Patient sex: M
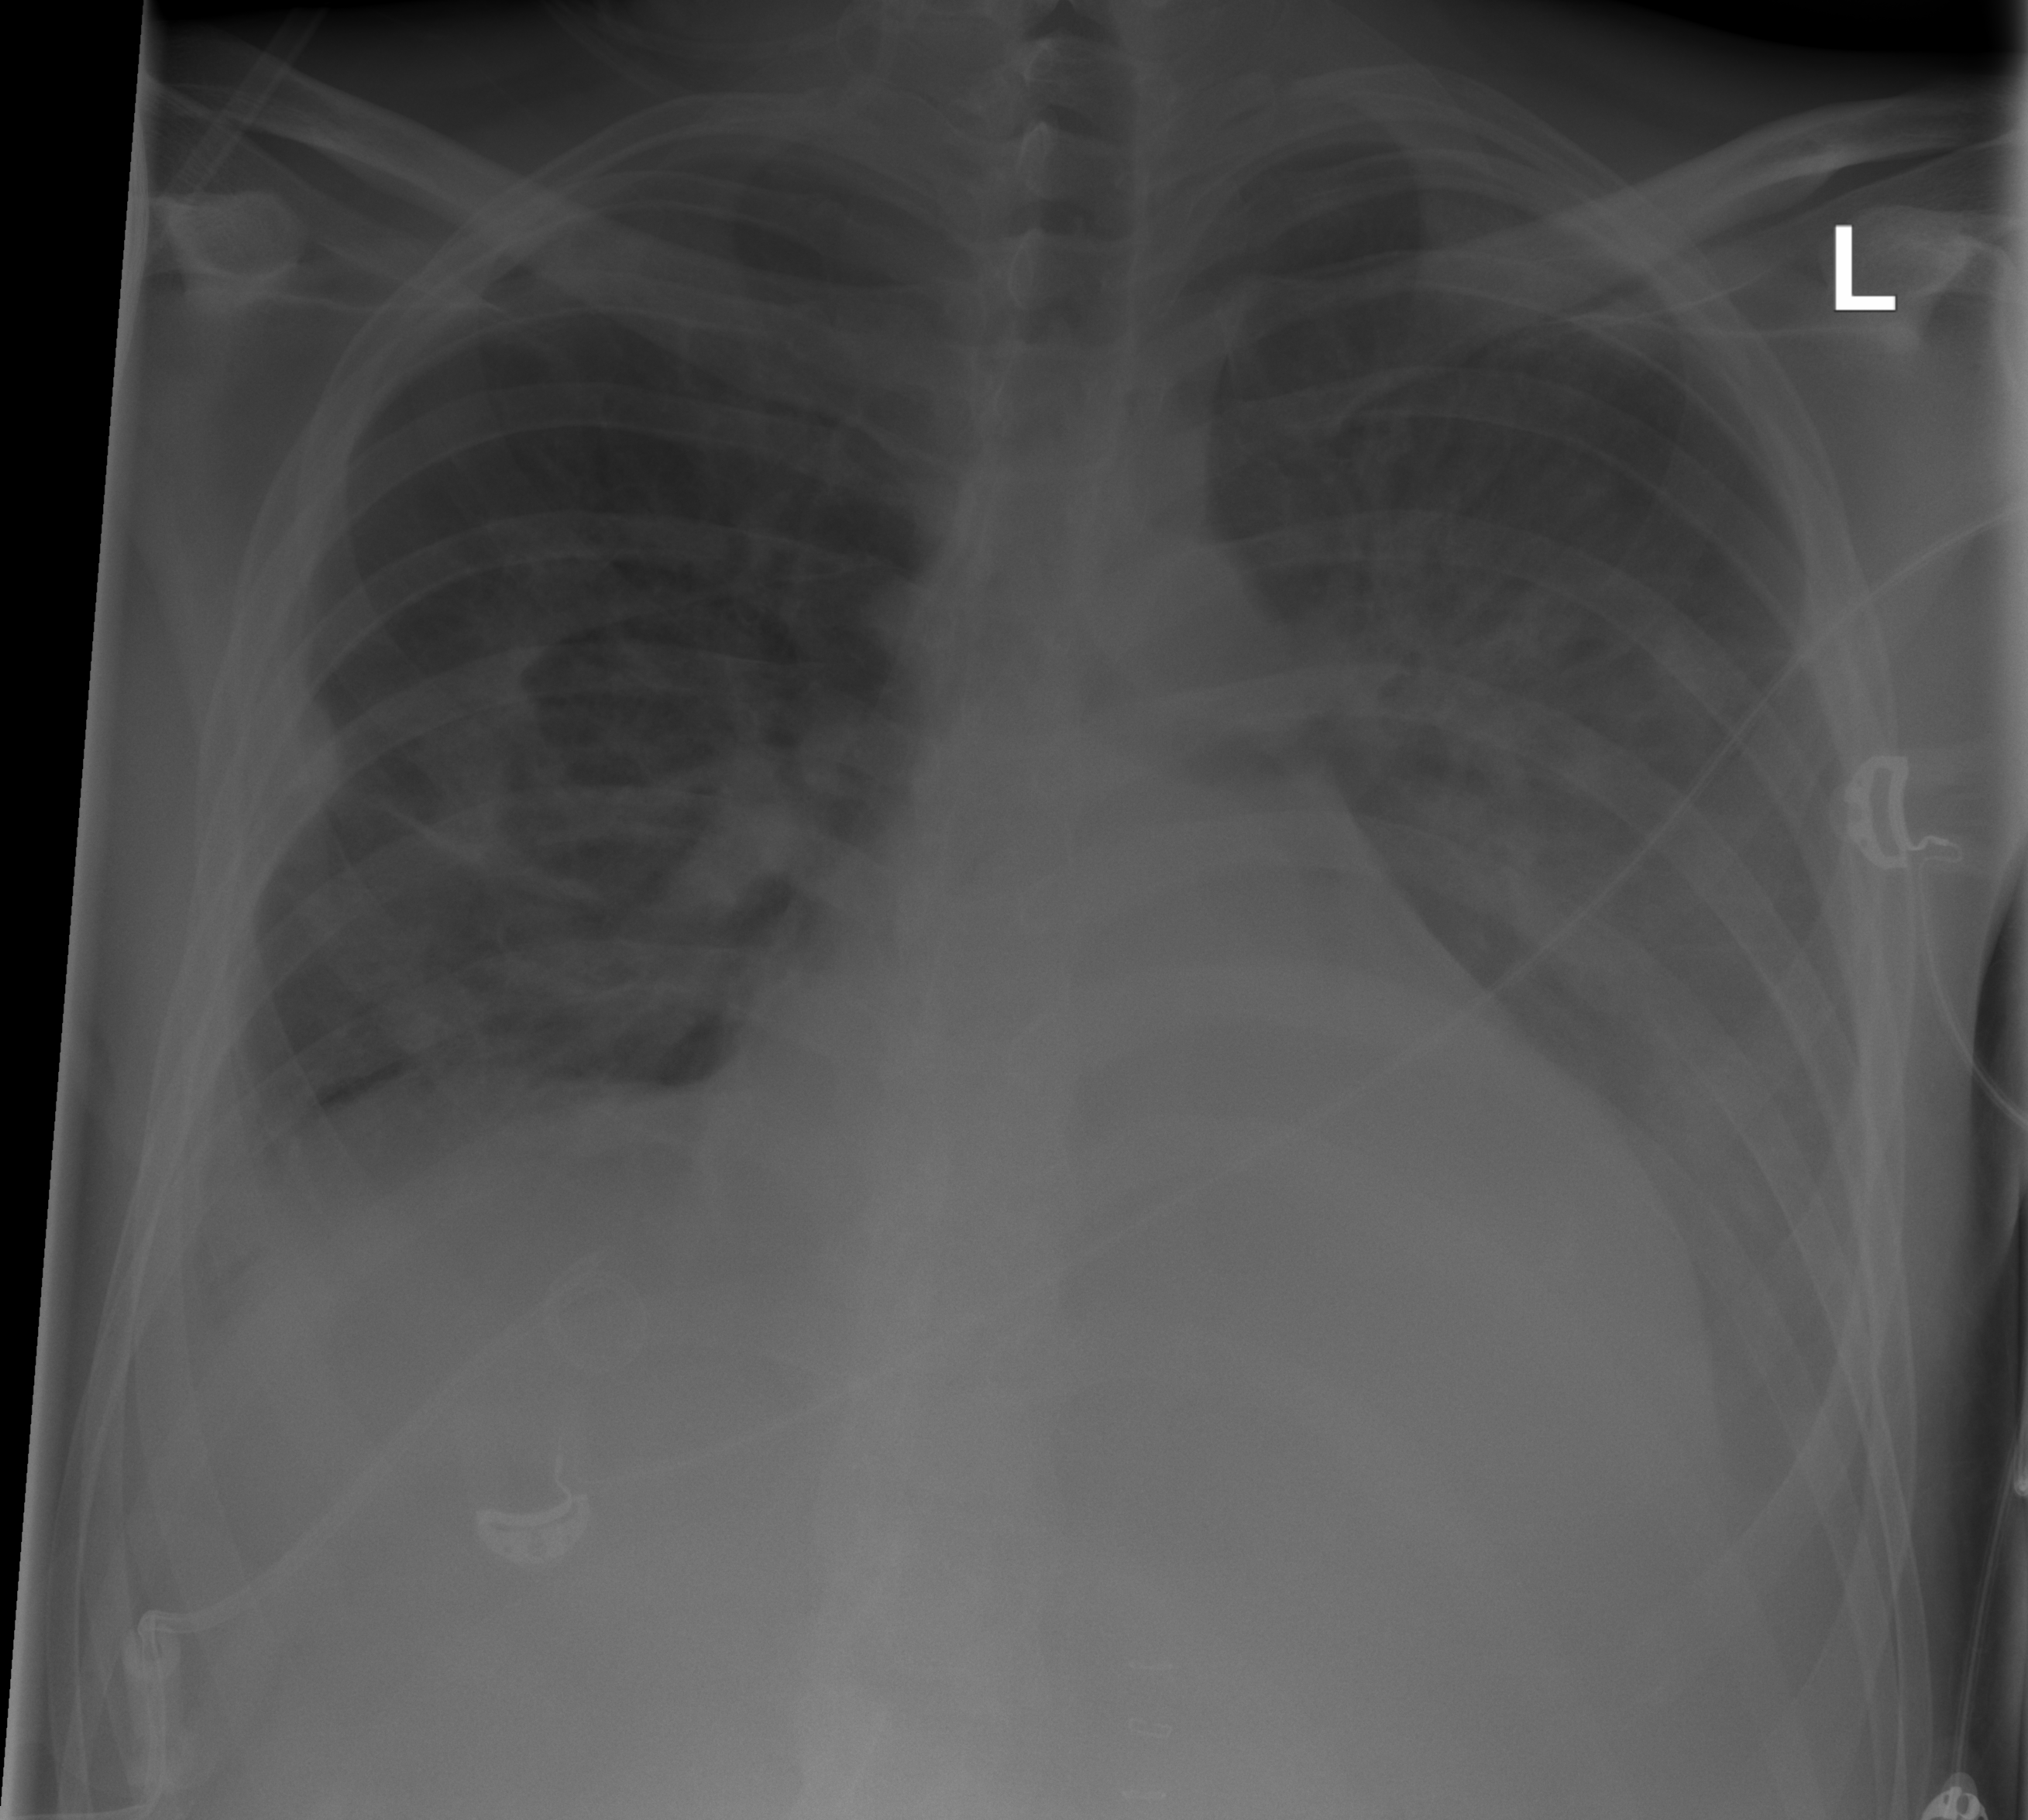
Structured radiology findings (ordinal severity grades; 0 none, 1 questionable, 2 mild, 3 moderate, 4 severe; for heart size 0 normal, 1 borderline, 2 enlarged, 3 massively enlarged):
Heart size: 2
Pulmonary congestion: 2
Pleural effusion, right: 3
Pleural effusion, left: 3
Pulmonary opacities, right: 2
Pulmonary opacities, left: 3
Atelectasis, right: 2
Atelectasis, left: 3